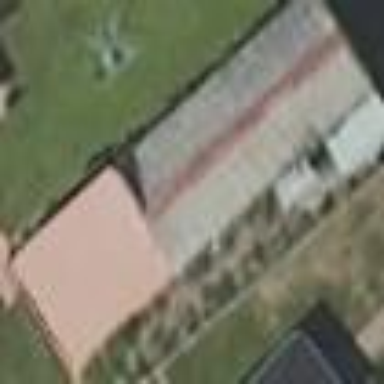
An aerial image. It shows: Shed building.